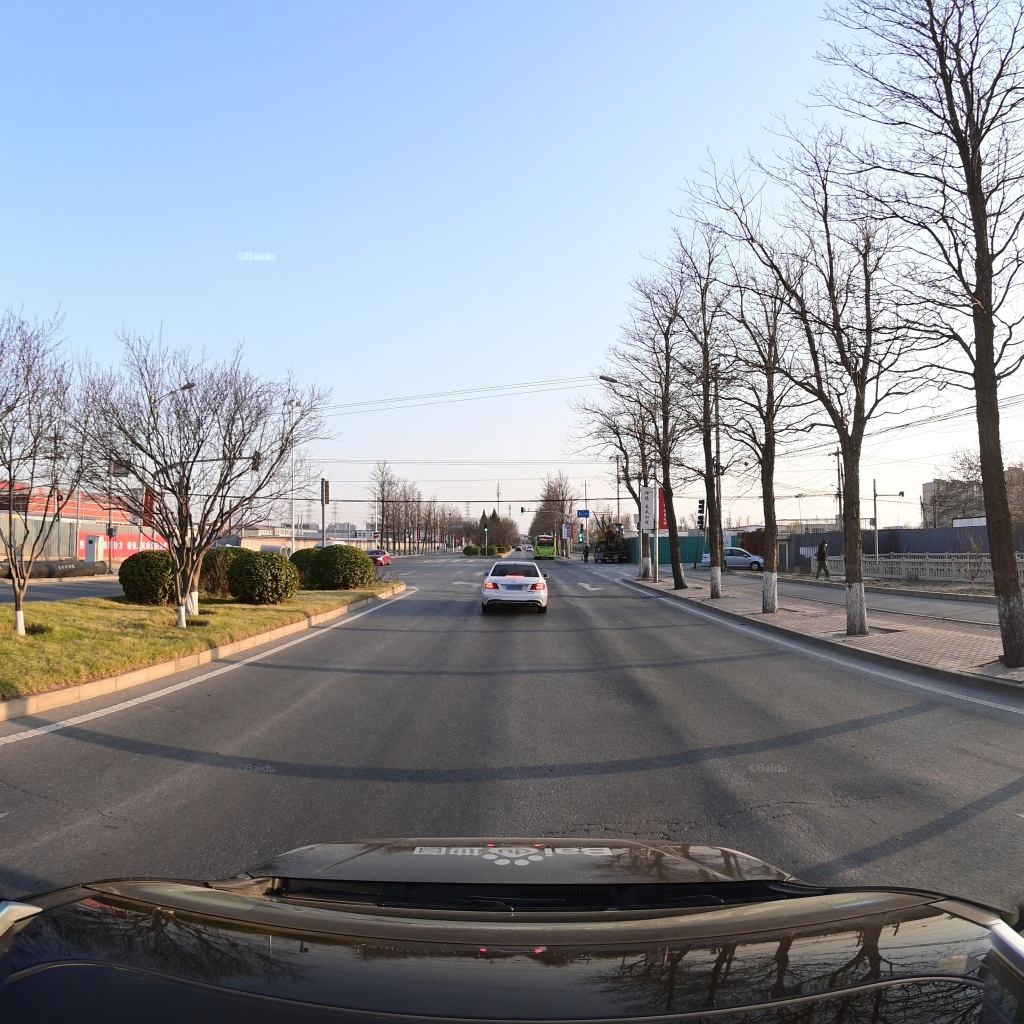
Region: Fengtai
Road damage annotations: longitudinal crack, alligator crack, transverse crack